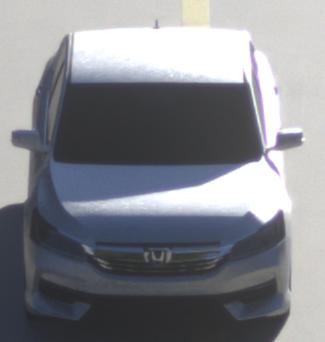
Make: Honda
Model: Accord Hybrid
Detailed model: 9. Generation
Model produced from: 2015
Model produced until: 2019
Doors: 4
Color: white
Road condition: dry road
Daytime: sunrise or sunset
Contrast: medium contrast